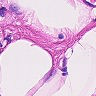
Metastatic tissue present: no